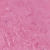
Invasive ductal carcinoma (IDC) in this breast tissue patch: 0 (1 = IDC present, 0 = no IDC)